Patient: sex F, age 65
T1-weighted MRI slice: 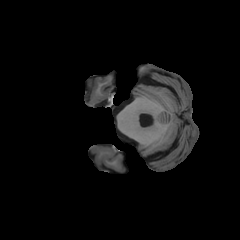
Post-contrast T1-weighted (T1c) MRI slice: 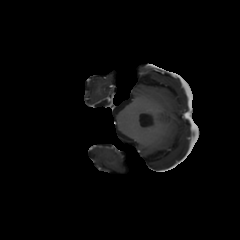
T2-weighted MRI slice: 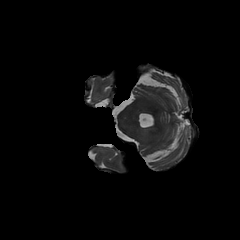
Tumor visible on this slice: no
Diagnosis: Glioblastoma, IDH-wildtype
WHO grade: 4